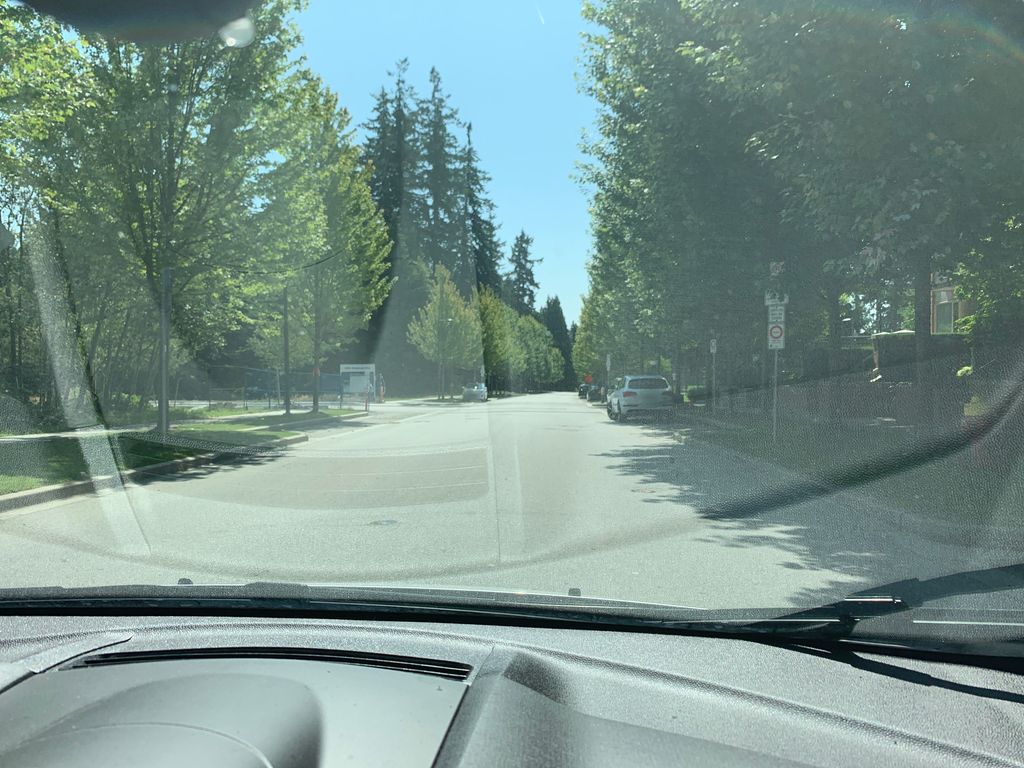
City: vancouver